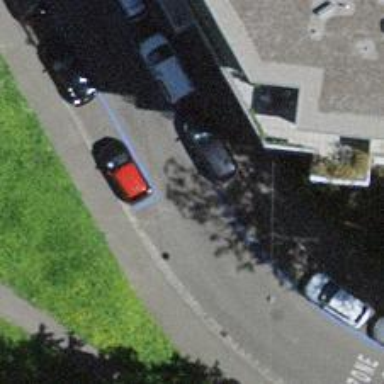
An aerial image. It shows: Asphalt residential road with opposite cycleway.